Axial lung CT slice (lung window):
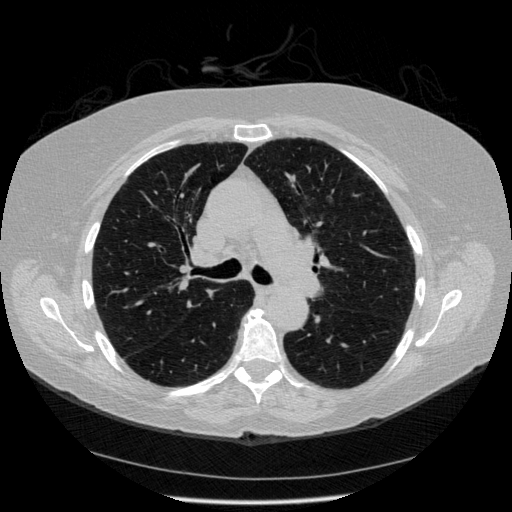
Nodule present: no